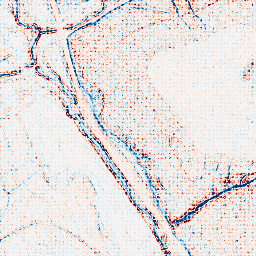
Category: edge_preserving
Decomposition family: bilateral
Decomposition parameters: d: 5
sigma_color: 75
sigma_space: 100
Upsampling method: sinc_blackman
Upsampling parameters: scale: 4
kernel_size: 4
Upsampling scale: 4